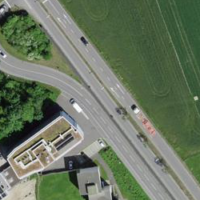
EUNIS habitat code: 57
Species observed at this site:
Corvus corone
Cyanistes caeruleus
Sturnus vulgaris
Streptopelia decaocto
Pica pica
Passer domesticus
Columba livia
Ciconia ciconia
Columba palumbus
Sylvia atricapilla
Turdus merula